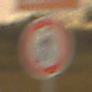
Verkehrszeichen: VerbotFussgaenger
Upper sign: Arbeitsstelle
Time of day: Night
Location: Outdoor (Nature)
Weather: Clear
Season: NotSpecified
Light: Natural